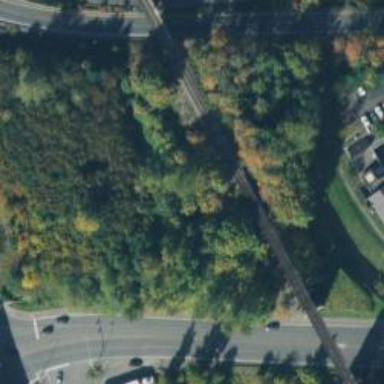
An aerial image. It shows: Abandoned railway.